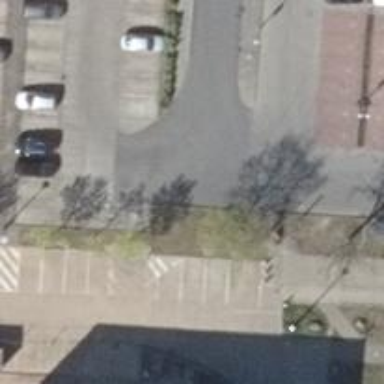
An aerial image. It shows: Sidewalk along the footway.